Field crop: maize
Growth stage: 2
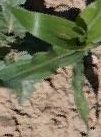
Species: maize